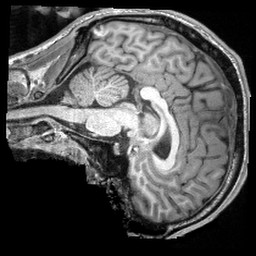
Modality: T1w
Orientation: sagittal